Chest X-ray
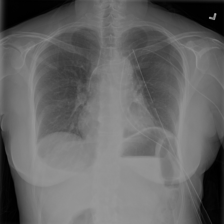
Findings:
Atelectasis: negative
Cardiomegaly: negative
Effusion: negative
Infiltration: negative
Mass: negative
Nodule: negative
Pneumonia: negative
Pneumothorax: negative
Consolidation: negative
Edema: negative
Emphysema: negative
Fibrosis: negative
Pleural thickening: negative
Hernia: negative